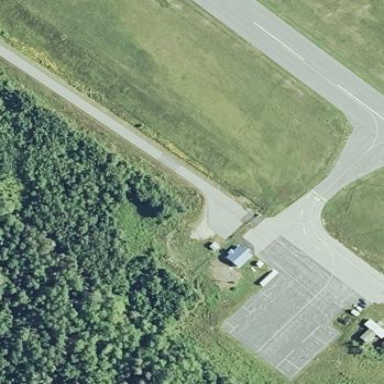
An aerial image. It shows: Apron at the airport.